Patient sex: M
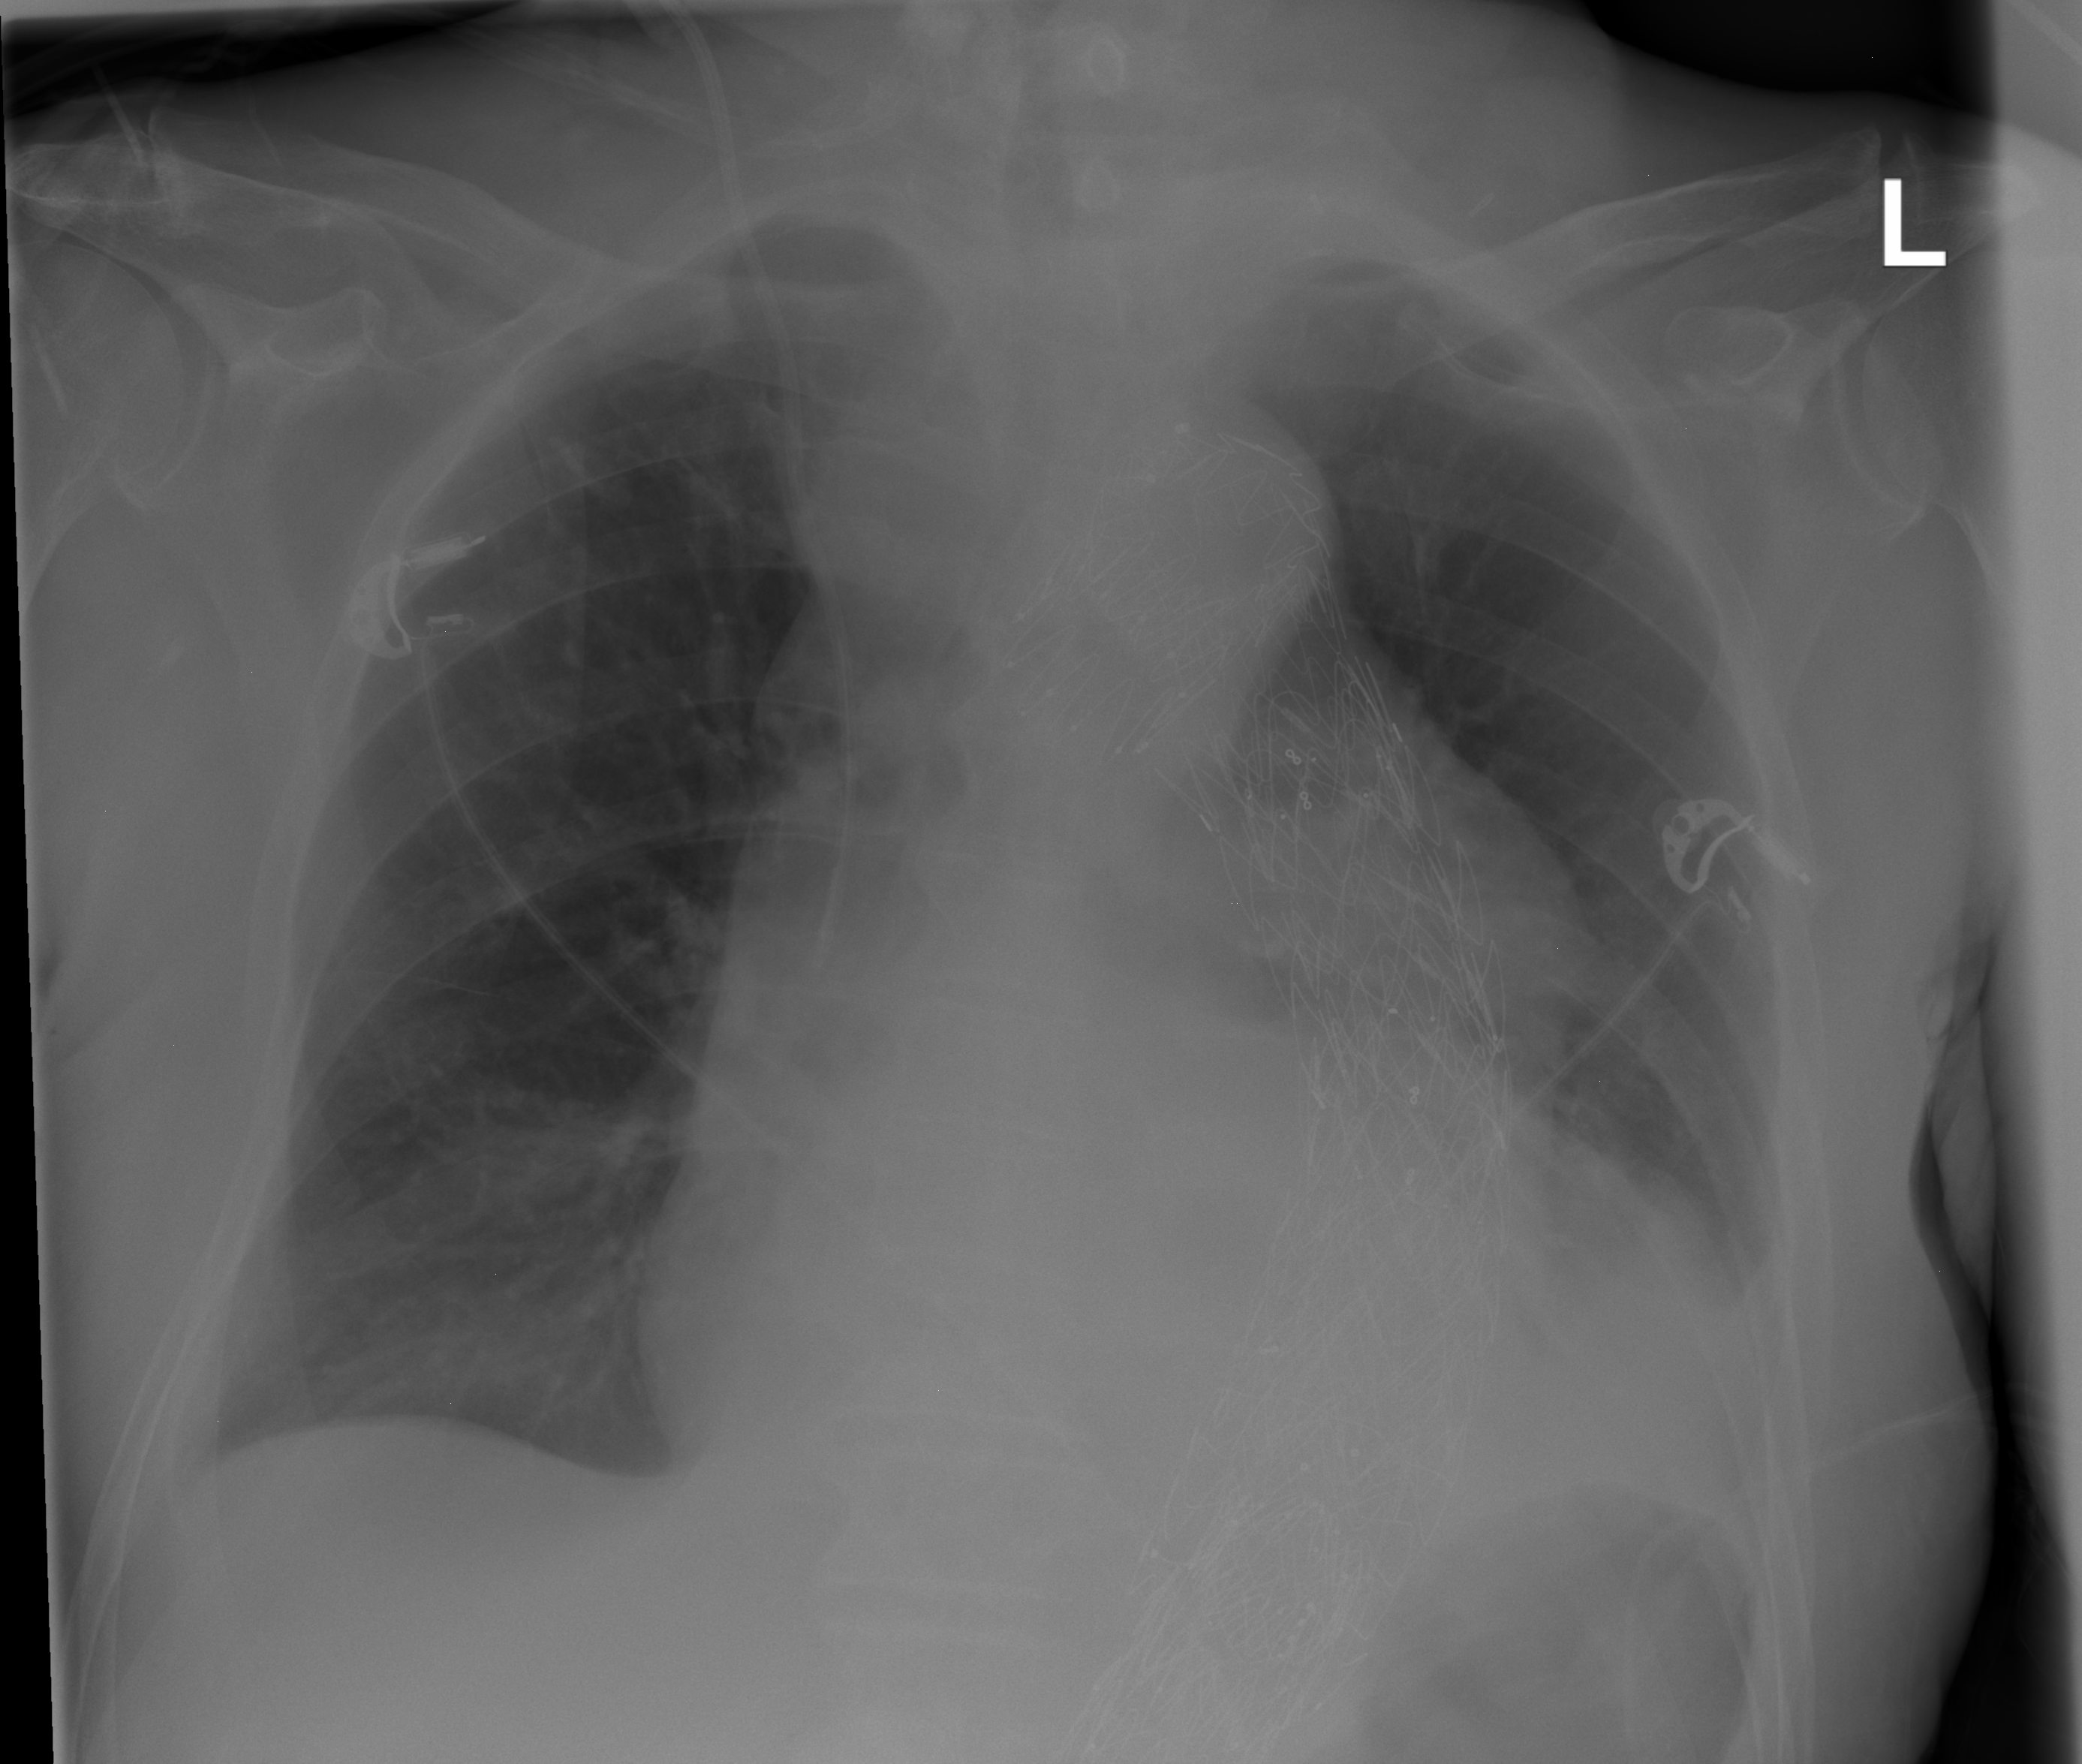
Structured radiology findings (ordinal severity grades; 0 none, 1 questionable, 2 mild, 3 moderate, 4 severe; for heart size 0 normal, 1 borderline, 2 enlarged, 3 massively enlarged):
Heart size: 2
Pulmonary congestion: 2
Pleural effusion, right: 0
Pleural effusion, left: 2
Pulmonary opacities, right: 0
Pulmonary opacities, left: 0
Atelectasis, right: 0
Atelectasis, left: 2